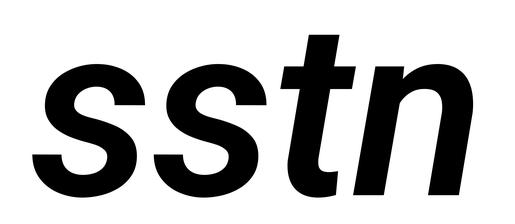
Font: Roboto-Italic_SemiBold_Italic